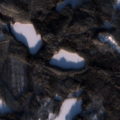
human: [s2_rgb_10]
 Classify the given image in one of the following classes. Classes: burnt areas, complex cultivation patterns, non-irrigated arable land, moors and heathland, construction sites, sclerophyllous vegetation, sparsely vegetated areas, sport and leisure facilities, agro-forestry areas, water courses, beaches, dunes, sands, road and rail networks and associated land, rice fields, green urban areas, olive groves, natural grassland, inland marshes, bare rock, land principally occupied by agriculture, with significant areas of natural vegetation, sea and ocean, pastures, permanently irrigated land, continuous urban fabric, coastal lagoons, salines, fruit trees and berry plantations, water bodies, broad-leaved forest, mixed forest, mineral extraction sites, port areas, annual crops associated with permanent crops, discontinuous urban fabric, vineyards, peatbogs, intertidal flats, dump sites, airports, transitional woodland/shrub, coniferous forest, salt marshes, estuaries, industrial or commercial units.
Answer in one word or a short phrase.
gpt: coniferous forest, mixed forest, transitional woodland/shrub